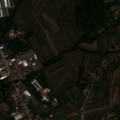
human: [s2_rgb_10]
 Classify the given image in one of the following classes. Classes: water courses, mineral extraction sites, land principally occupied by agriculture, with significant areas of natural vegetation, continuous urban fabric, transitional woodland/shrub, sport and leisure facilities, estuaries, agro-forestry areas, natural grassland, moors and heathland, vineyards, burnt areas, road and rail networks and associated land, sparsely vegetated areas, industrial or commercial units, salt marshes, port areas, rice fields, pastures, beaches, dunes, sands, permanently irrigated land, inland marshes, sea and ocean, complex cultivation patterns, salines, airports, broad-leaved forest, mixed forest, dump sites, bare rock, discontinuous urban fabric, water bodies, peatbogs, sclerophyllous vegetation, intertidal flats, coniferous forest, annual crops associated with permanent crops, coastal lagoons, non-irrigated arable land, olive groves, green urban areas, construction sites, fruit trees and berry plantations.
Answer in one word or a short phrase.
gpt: discontinuous urban fabric, complex cultivation patterns, land principally occupied by agriculture, with significant areas of natural vegetation, broad-leaved forest